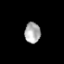
Tissue: lung
Cell type: Epithelial cells
Senescence score: 0.225
Nuclear area (px): 323
Mean DAPI intensity: 170.731